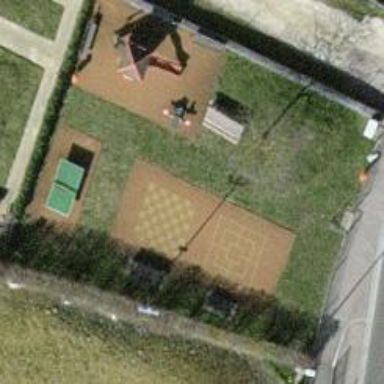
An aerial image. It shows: Playground area for leisure activities on the land.